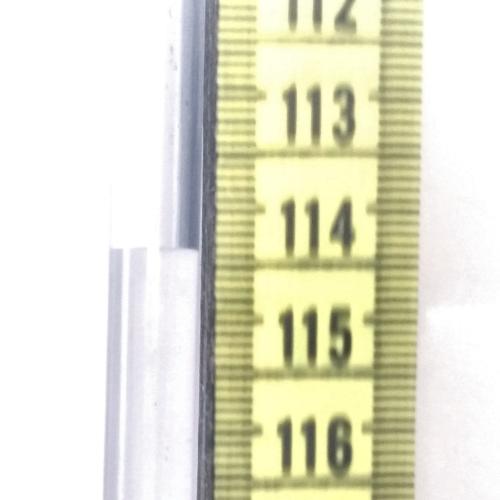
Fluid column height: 114.4 cm